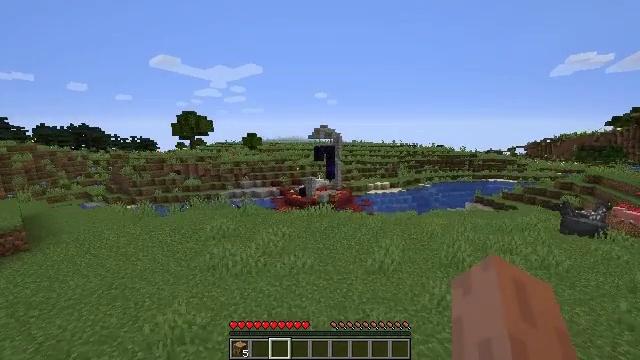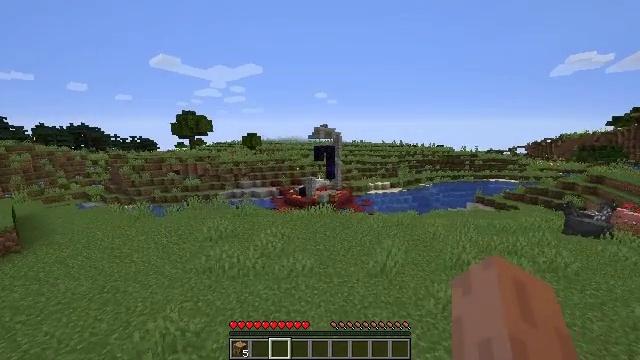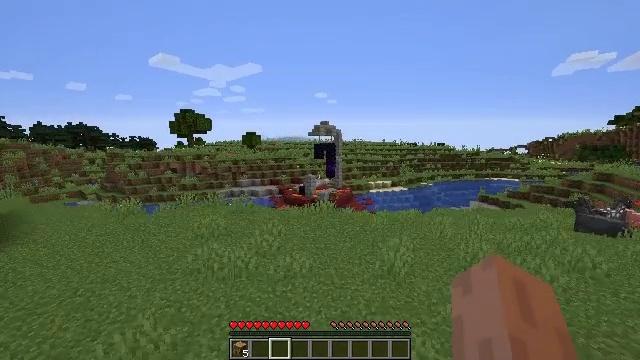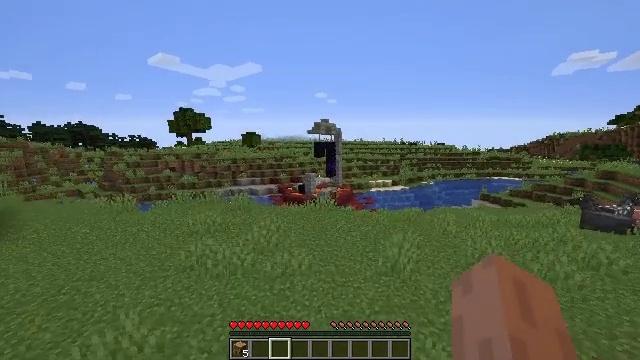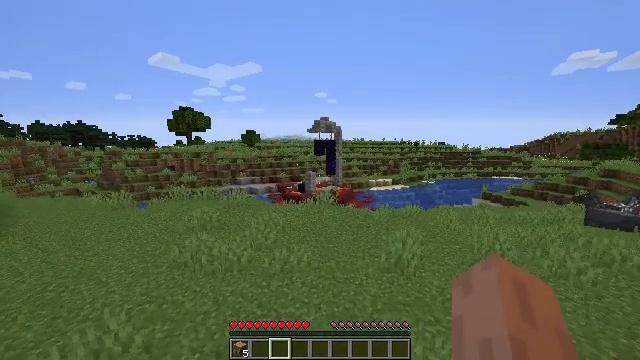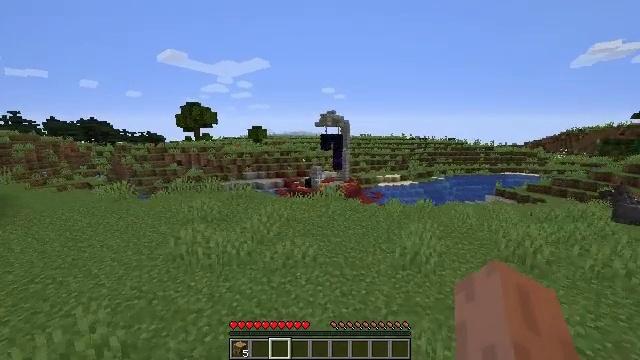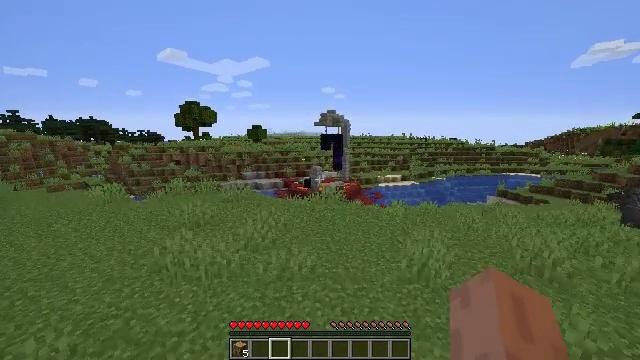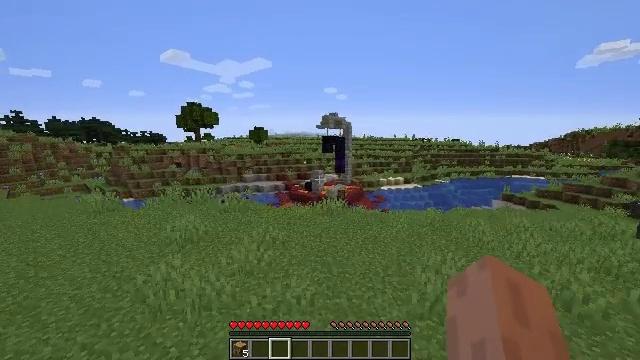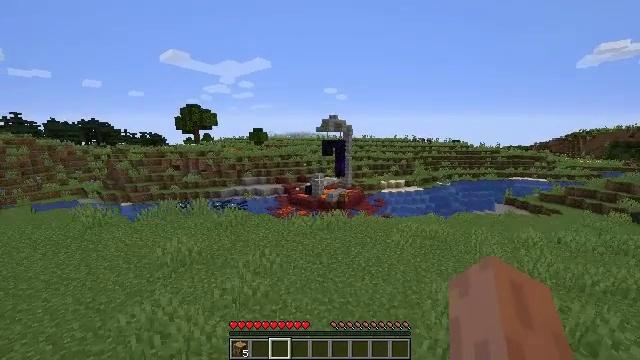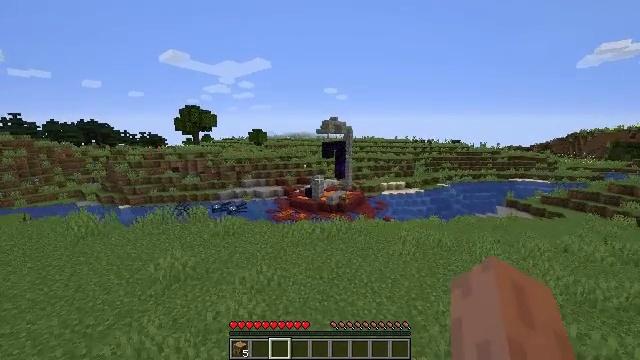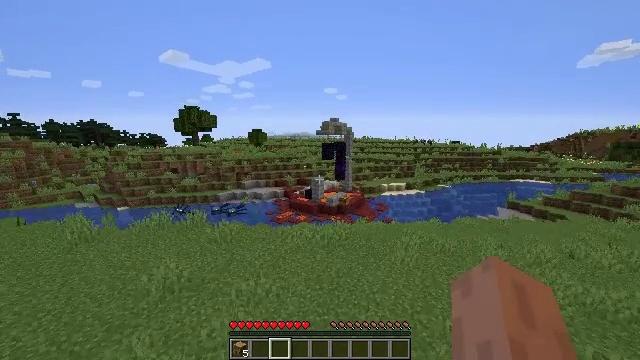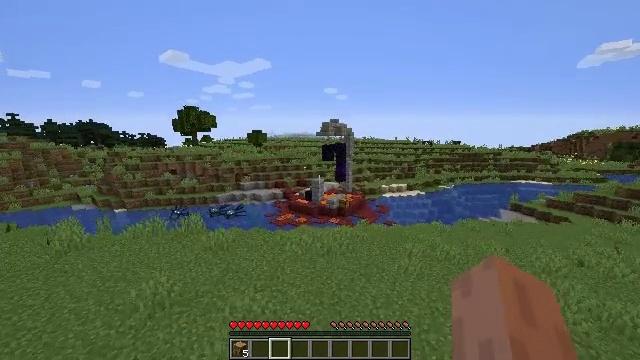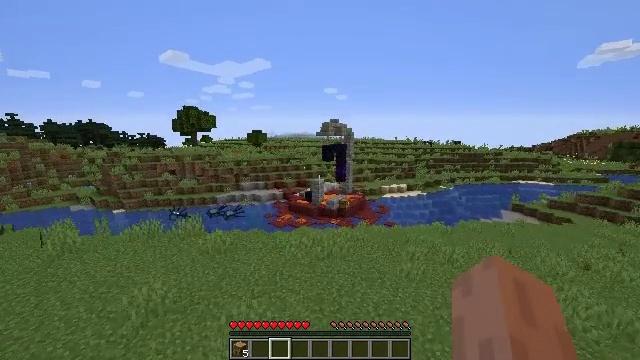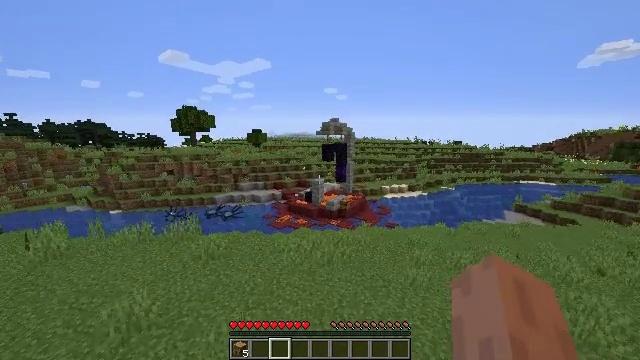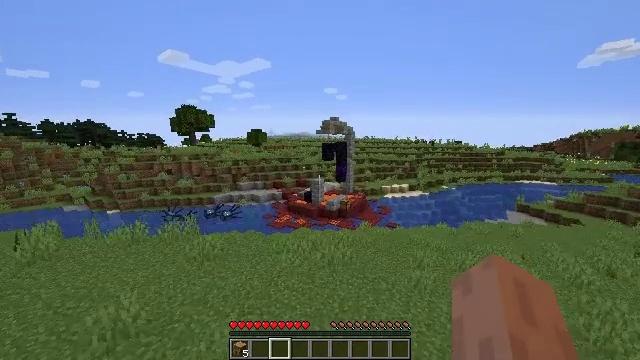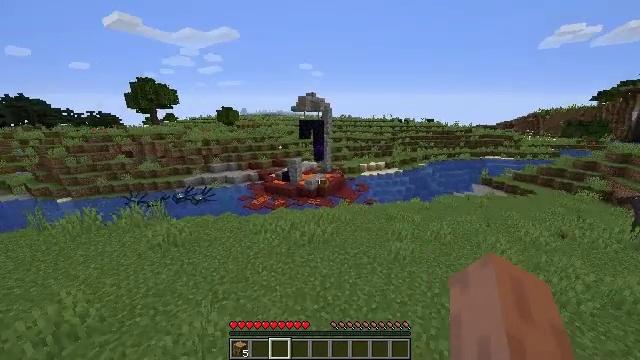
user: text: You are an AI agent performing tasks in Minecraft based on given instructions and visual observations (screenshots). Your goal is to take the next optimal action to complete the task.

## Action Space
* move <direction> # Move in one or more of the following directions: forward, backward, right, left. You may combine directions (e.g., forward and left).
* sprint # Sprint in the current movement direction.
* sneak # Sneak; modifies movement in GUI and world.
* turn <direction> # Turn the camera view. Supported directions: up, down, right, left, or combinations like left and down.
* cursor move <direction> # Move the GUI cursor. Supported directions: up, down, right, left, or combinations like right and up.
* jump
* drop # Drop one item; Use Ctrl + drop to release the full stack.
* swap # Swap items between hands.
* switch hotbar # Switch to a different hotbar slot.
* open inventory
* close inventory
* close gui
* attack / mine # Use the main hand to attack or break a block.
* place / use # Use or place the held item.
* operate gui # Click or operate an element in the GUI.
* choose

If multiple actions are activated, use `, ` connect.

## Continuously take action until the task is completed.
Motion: motion action
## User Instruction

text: Dig through gravel to clear a path.
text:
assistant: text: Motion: move forward
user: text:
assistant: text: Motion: move forward
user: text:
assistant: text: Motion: move forward
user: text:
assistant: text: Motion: move forward
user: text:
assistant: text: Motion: move forward, turn left
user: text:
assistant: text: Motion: move forward
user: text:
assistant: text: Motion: move forward, jump
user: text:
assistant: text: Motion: move forward, jump
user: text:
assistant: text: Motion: move forward, jump
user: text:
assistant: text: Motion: move forward, jump
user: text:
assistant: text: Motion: move forward
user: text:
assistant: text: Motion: move forward
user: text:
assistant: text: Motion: move forward
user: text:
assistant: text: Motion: move forward
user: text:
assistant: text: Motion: move forward, turn right and down
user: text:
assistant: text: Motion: move forward, turn right and down
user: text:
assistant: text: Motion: move forward, turn right and down
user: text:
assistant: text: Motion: move forward, turn right and down
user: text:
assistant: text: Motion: move forward
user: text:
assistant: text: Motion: move forward
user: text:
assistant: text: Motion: move forward
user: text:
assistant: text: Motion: move forward
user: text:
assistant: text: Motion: move forward
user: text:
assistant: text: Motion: move forward
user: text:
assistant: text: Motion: move forward
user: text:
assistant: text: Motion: move forward
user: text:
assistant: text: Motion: move forward
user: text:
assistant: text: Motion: move forward
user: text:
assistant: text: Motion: move forward
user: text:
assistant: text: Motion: move forward